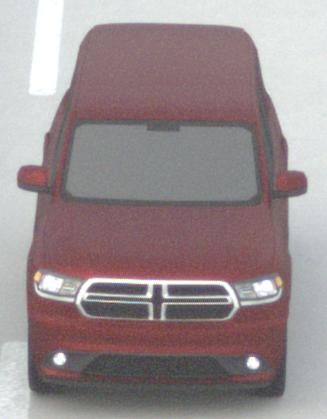
Make: Dodge
Model: Durango
Detailed model: Gen. 3
Model produced from: 2010
Doors: 5
Color: red
Road condition: dry road
Daytime: morning or afternoon
Contrast: low contrast